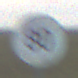
Verkehrszeichen: Geschwindigkeit80
Umgebung: Outdoor, RoadRail
Tageszeit: SunriseSunset
Wetter: PartlyCloudy
Licht: Natural
Jahreszeit: NotSpecified
Kontrast: LowContrast